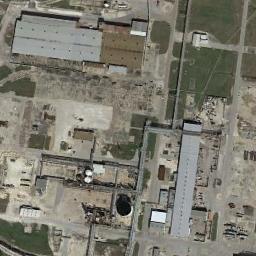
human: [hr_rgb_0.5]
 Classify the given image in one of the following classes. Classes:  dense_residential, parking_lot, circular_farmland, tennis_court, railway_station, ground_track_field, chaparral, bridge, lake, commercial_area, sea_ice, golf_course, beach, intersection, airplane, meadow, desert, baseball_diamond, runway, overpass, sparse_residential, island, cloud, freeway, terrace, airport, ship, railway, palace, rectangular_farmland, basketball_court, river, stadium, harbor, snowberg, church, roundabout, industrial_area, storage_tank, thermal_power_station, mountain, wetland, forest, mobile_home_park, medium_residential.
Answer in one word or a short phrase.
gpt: industrial_area